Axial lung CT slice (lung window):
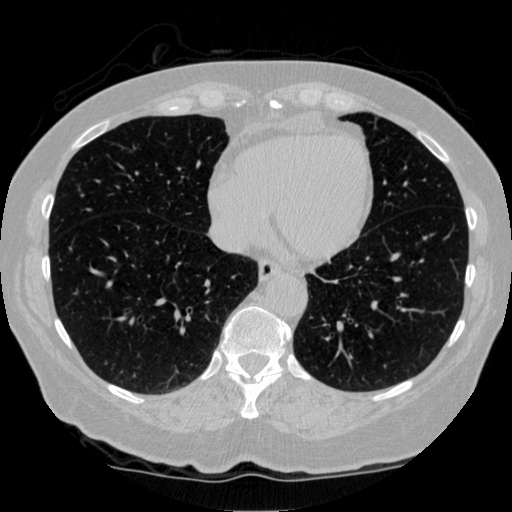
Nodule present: no